Question: Write an SQL query that returns number of articles by user, as the following results with the column header: 'user_id', 'username', 'total_count_of_articles' order by number of articles

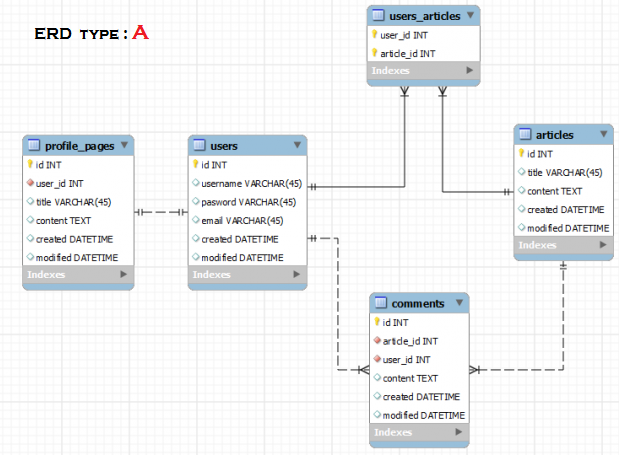
Answer: Something like this should return the specified resultset:
'''
SELECT u.id AS user_id
, u.user_name
, SUM(a.user_id IS NOT NULL) AS total_count_of_articles
FROM users u
LEFT
JOIN users_articles a
ON a.user_id = u.id
GROUP BY u.id, u.user_name
ORDER BY total_count_of_articles DESC
'''